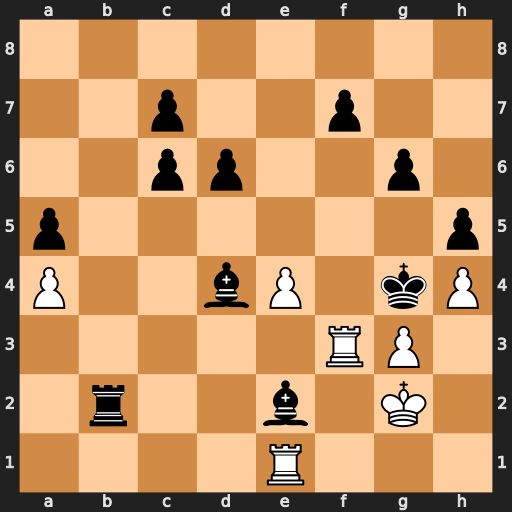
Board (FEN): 8/2p2p2/2pp2p1/p6p/P2bP1kP/5RP1/1r2b1K1/4R3
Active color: w
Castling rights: -
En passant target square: -
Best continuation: Rf4#